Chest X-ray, AP view. Patient: 28 years old, sex M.
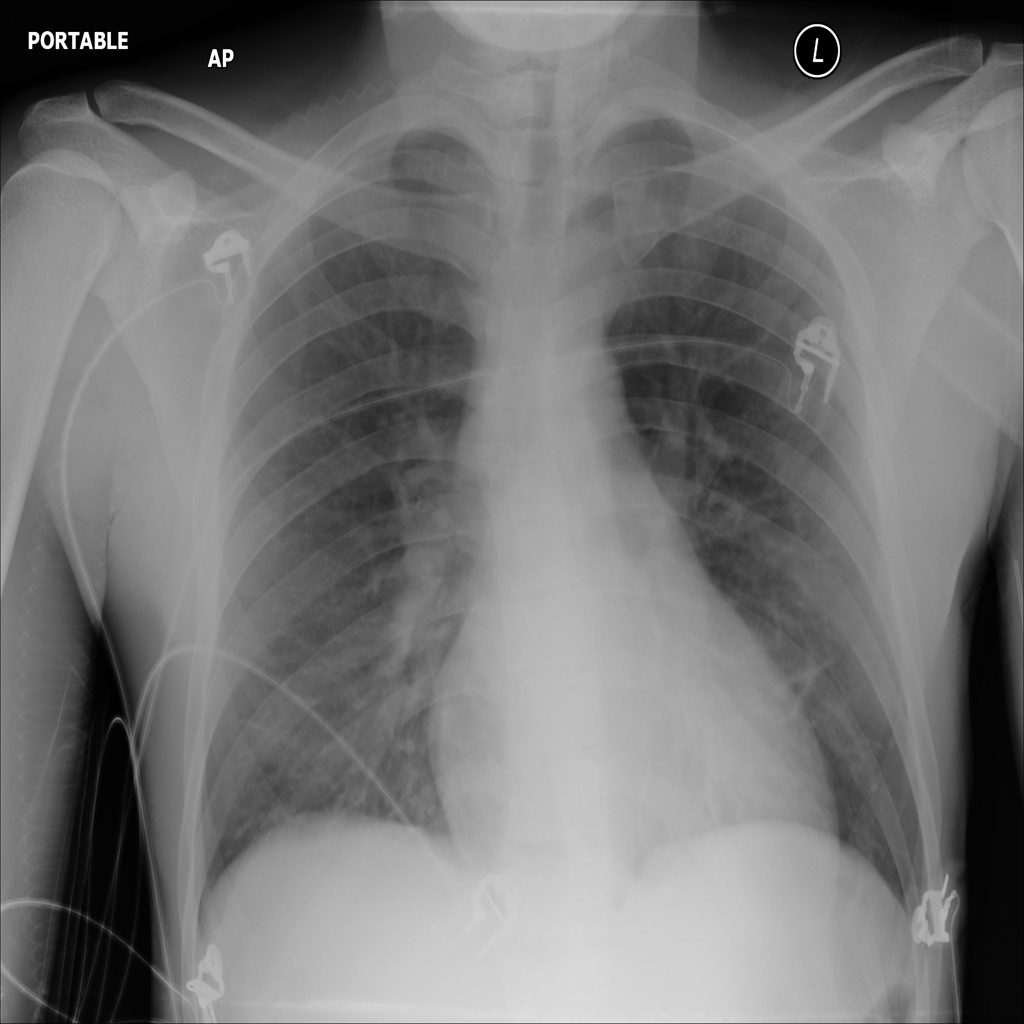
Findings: No Finding